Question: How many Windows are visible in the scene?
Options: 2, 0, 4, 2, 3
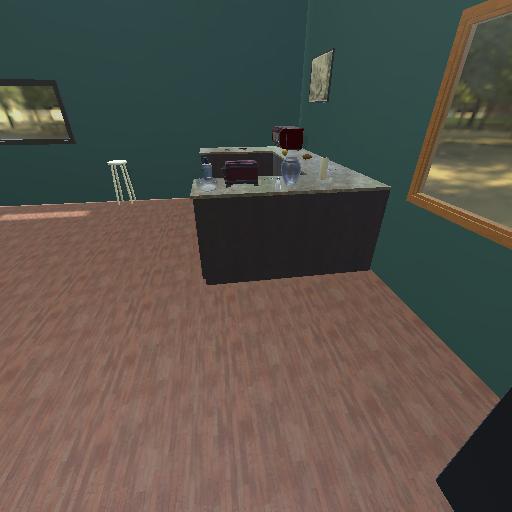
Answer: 2